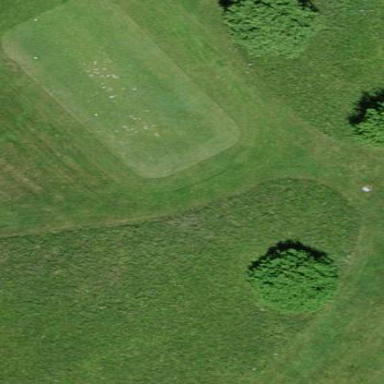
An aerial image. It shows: Grass area designated as golf tee.